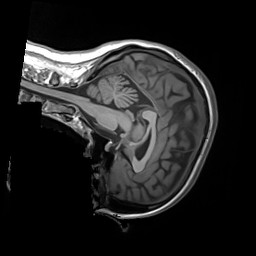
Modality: T1w
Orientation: sagittal
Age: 27
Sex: female
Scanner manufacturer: siemens
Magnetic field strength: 3 T
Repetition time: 1.55 s
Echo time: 0.00234 s